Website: apple
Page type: account-selection
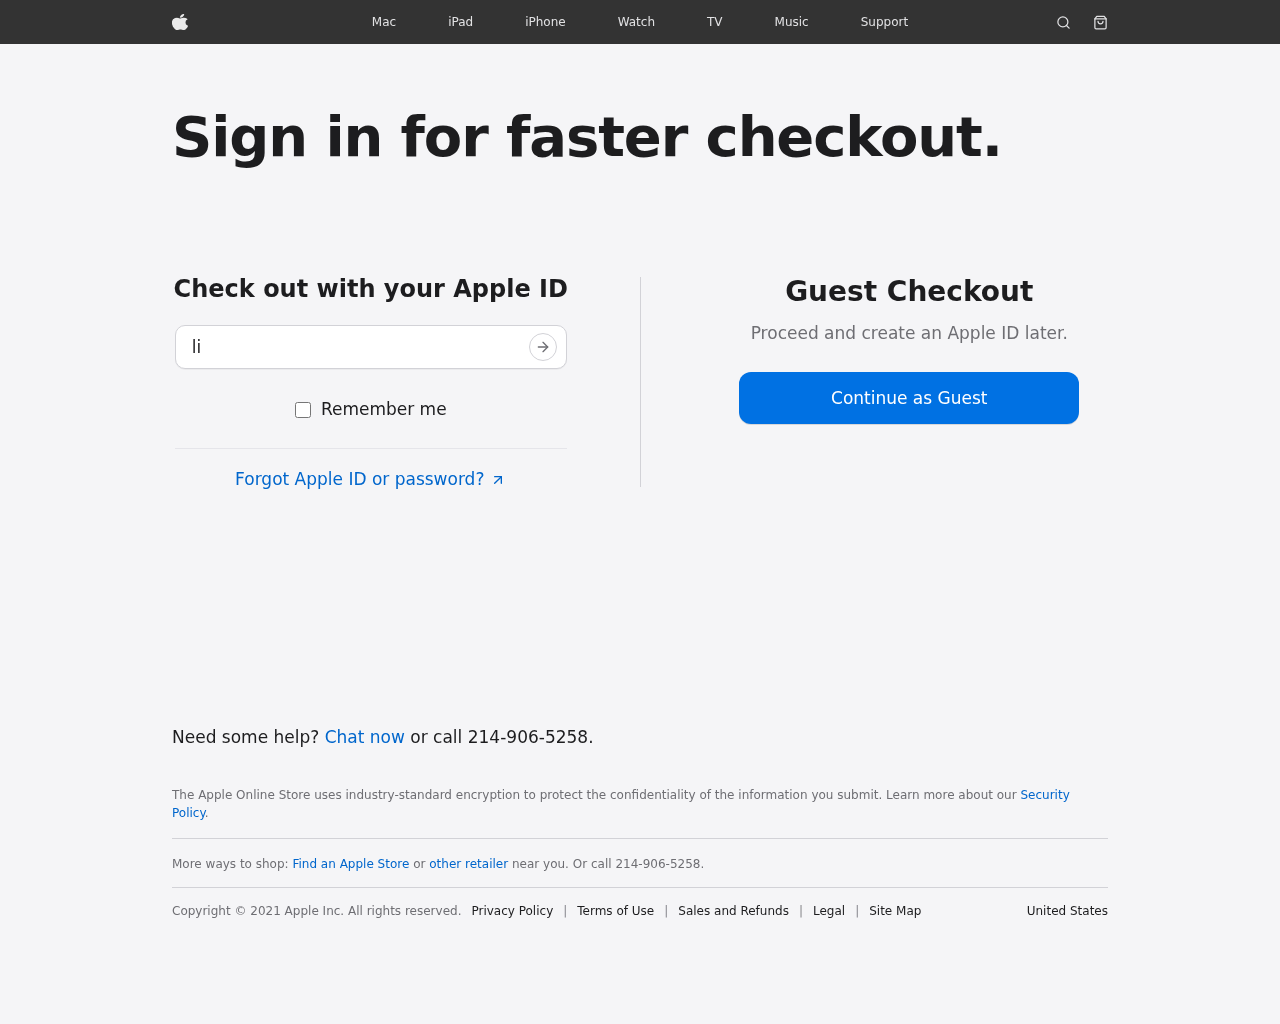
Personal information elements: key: PII_LOGIN_USERNAME
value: lisa4649